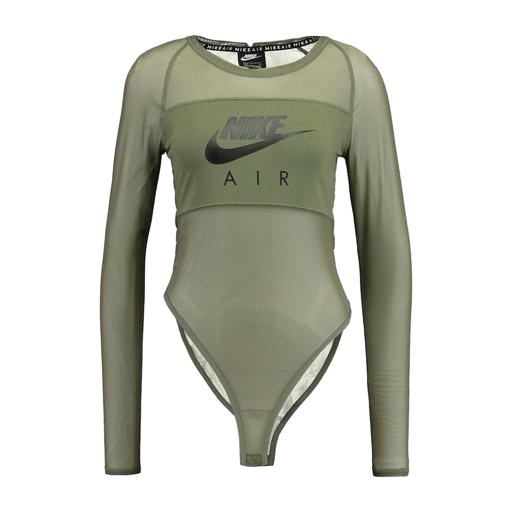
mesh bomber, long-sleeve top, nike shirt, white background